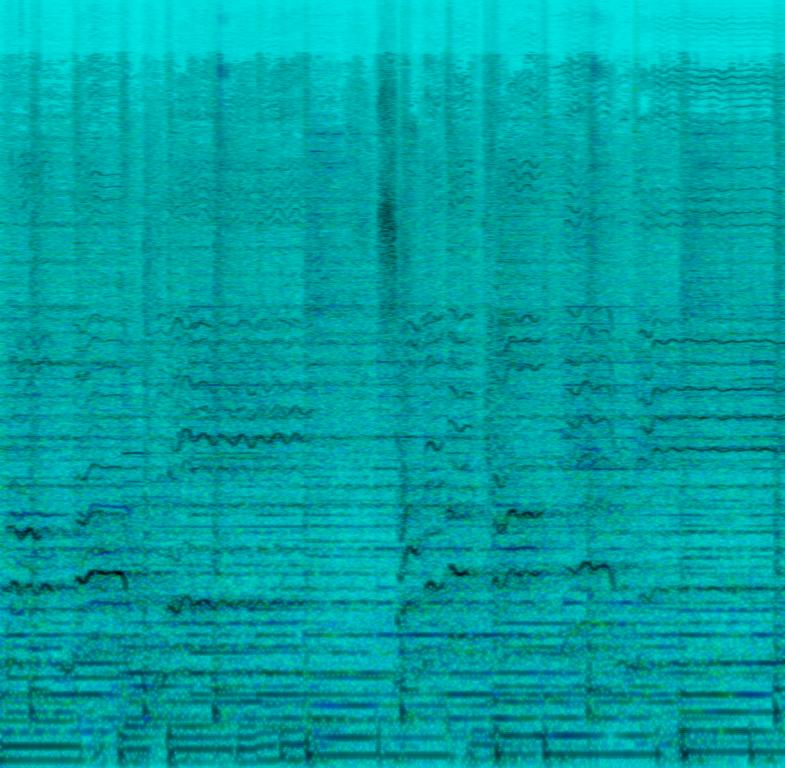
This song contains a female voice singing along to a piano playing chords and the melody along. An acoustic drum is playing together with an e-bass. In the background you can hear an organ and a background choir. This song may be playing in a church.